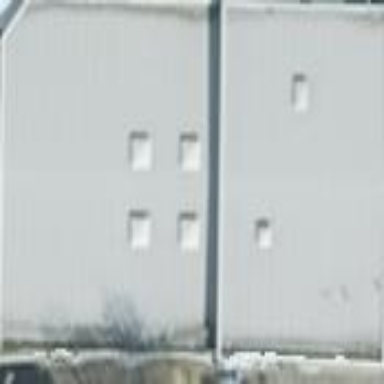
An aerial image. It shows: Industrial building.